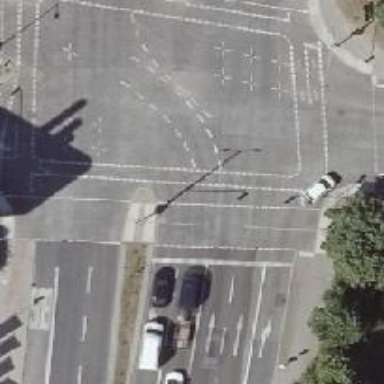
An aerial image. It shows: Road crossing with traffic signals.